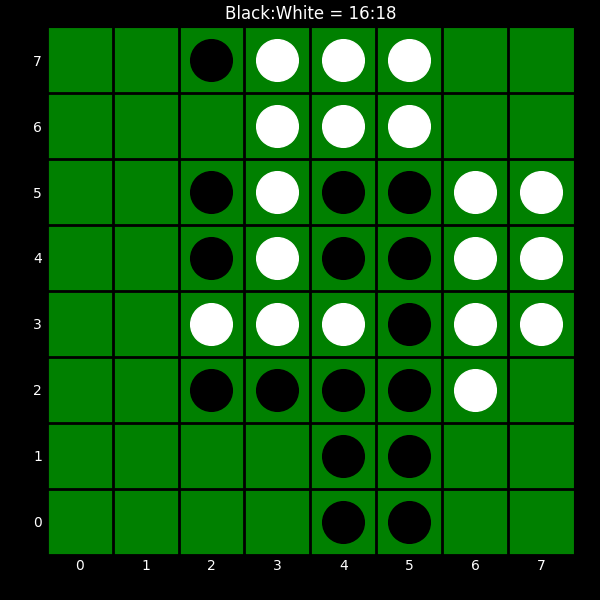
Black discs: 16
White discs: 18